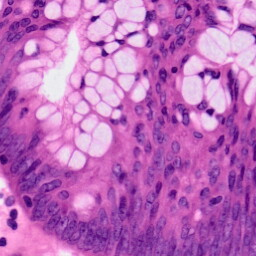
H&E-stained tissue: Colon